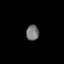
Tissue: prostate
Cell type: T cells
Senescence score: 0.3383
Nuclear area (px): 194
Mean DAPI intensity: 117.325